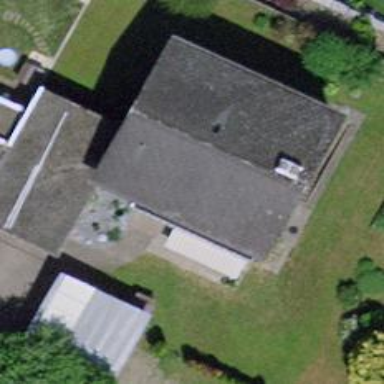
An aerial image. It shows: Detached building.